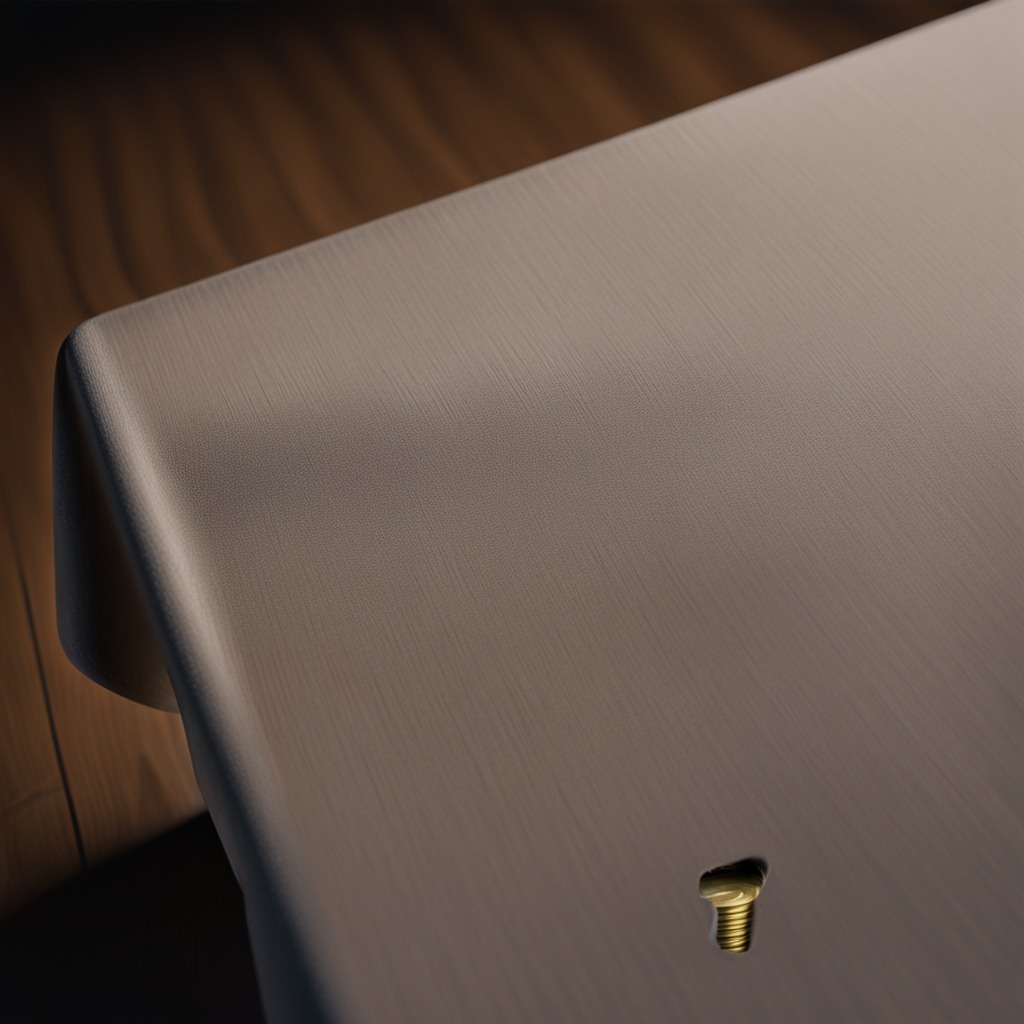
A metal screw is lying on the wooden table.